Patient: sex F, age 46
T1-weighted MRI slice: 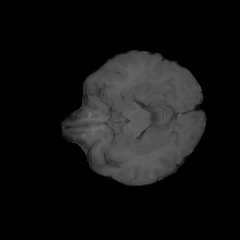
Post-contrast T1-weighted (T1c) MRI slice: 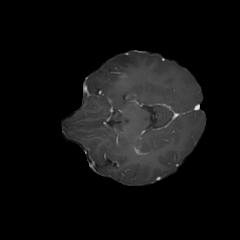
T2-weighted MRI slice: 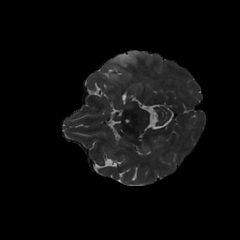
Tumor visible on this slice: yes
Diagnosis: Glioblastoma, IDH-wildtype
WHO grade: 4